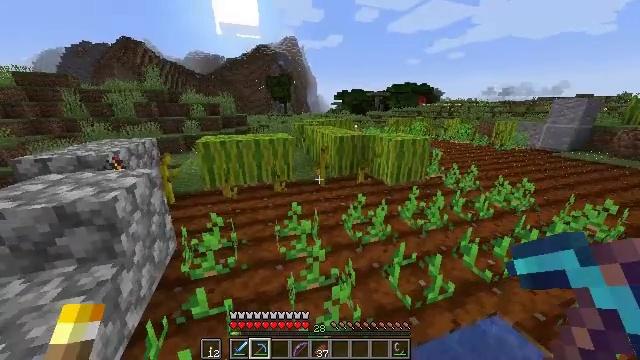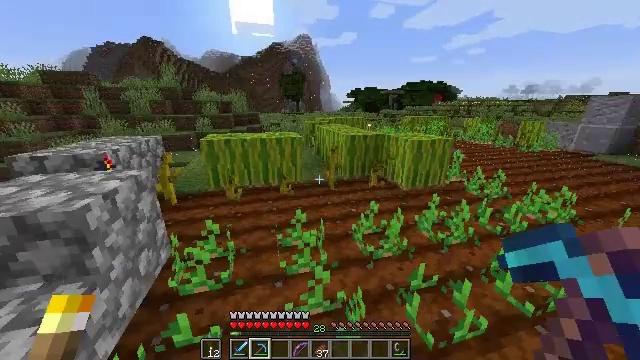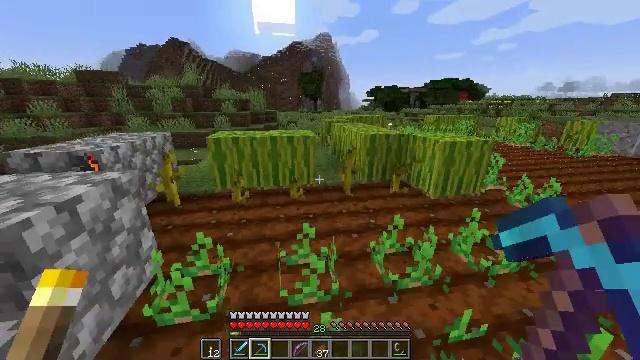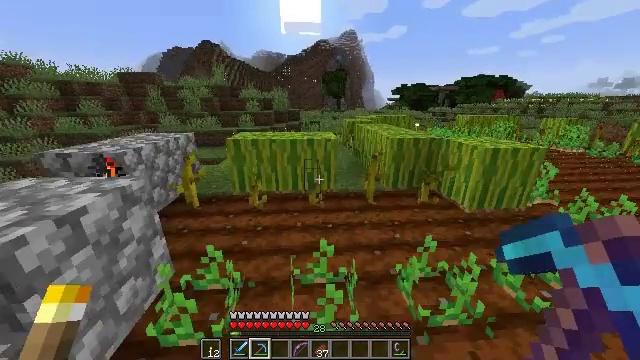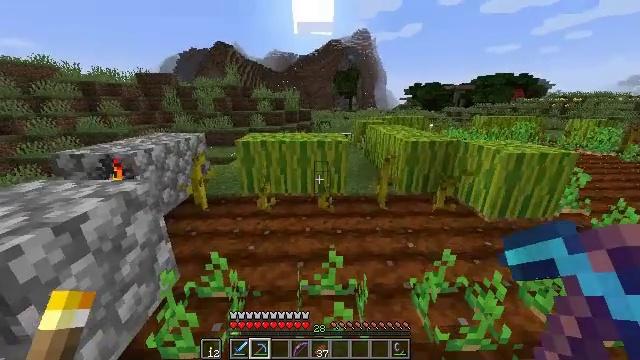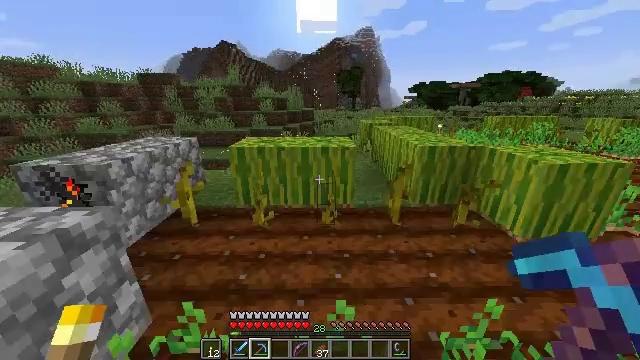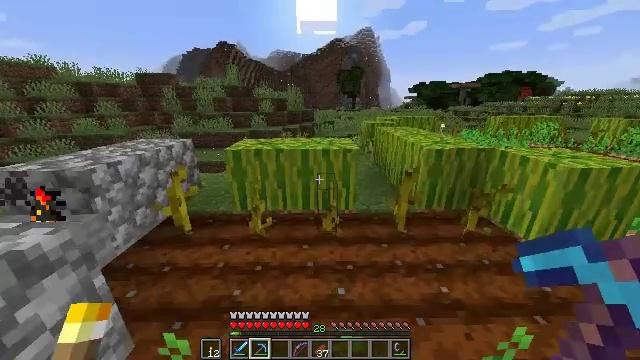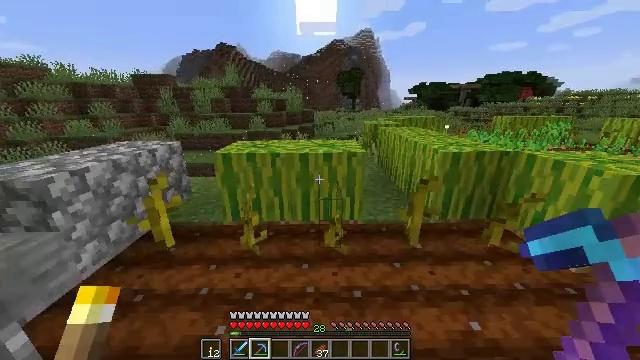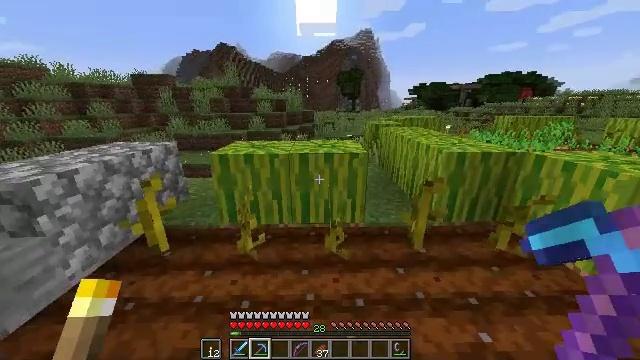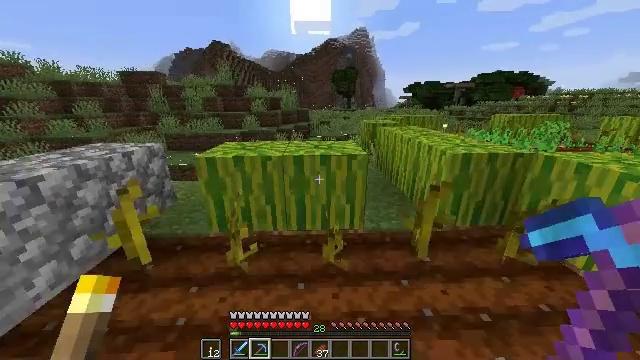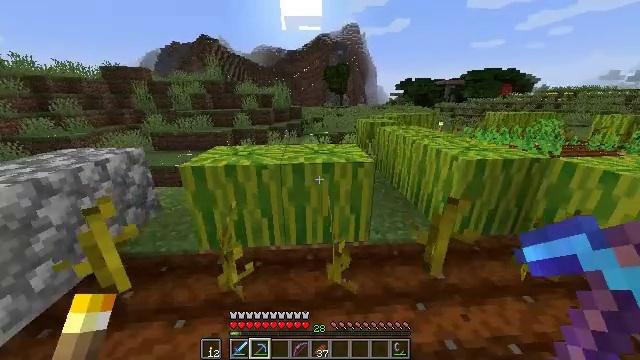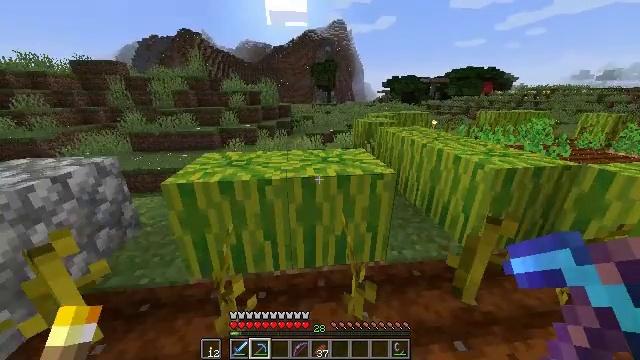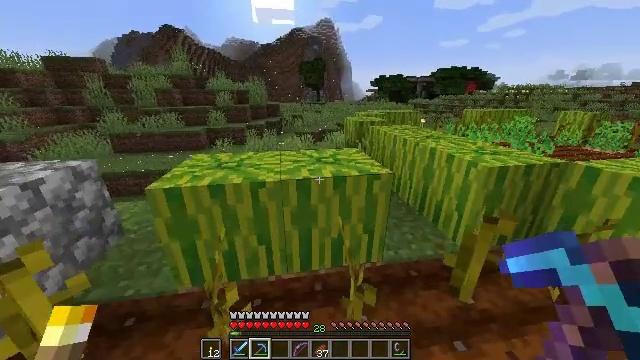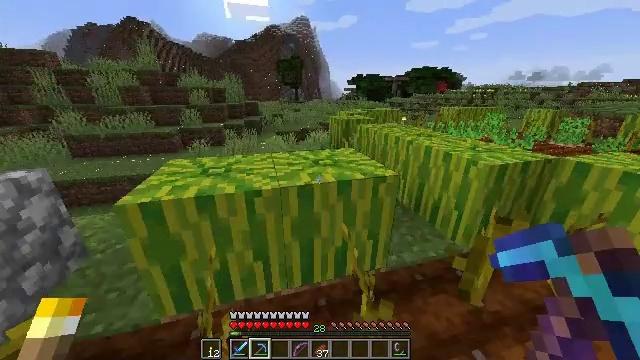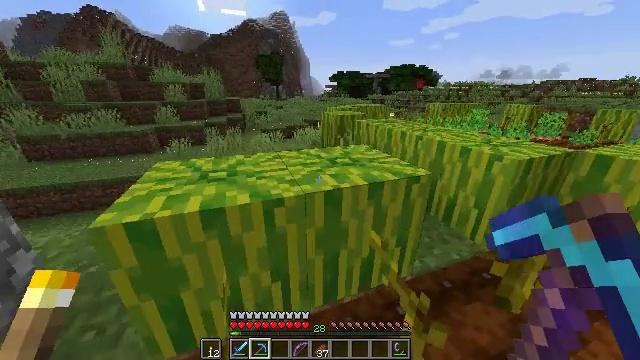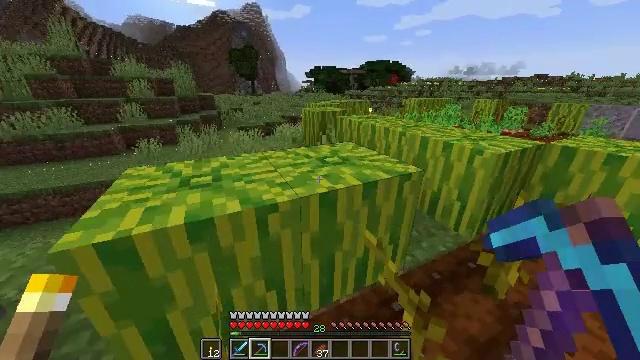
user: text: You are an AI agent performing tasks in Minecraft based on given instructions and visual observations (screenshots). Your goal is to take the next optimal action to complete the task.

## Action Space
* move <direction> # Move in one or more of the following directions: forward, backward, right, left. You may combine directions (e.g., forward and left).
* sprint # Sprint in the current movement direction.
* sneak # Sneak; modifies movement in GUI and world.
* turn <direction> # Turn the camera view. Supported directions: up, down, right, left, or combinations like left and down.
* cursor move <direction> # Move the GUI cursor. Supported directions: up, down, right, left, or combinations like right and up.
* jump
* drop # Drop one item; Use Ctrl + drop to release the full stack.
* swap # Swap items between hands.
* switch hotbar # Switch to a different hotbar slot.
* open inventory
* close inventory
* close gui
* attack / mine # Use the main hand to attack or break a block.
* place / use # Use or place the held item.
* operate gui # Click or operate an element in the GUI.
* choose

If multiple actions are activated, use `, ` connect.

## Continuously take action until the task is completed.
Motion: motion action
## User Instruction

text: Use right equipment to gather melon.
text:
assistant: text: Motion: move forward, sprint, turn left
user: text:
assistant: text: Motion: move forward, sprint, turn left
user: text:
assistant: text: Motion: move forward, sprint, turn left
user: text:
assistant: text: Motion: move forward, sprint, turn left
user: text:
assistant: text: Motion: move forward, sprint
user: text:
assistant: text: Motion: move forward, sprint
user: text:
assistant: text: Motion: move forward, sprint
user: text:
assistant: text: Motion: move forward, sprint
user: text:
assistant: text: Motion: move forward and move left, sprint, turn right
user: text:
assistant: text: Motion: move forward and move left, sprint, turn right
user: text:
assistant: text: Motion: move forward and move left, sprint, turn right
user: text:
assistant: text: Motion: move forward and move left, sprint, turn right
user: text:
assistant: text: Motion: move forward and move left, sprint, turn right
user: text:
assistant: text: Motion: move forward and move left, sprint, turn right
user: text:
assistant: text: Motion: move forward and move left, sprint, turn right
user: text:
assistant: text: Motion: move forward and move left, sprint, turn right and down
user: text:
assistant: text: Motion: move forward and move left, sprint, turn right and down
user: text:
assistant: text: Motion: move forward and move left, sprint, turn right
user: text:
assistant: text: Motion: move left, sprint, turn right
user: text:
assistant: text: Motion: move back and move left, sprint, turn right
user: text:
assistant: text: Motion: move back and move left, turn right
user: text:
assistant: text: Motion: move back and move left, turn right
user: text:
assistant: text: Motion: move back and move left, turn right
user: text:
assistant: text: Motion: move back and move left, turn right
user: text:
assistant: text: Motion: move back and move left
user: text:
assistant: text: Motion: move back and move left, turn right
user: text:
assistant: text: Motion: move back and move left, turn right
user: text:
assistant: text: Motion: no_op
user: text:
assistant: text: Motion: no_op
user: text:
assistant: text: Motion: turn right